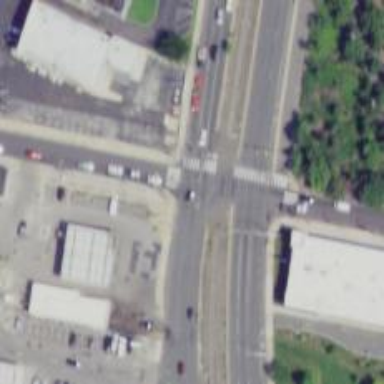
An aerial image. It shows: Marked crossing on the road.